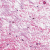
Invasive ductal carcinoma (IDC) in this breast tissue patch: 0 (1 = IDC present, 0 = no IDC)